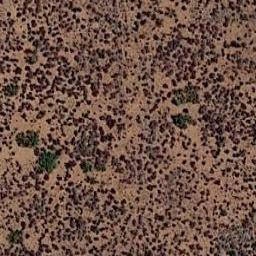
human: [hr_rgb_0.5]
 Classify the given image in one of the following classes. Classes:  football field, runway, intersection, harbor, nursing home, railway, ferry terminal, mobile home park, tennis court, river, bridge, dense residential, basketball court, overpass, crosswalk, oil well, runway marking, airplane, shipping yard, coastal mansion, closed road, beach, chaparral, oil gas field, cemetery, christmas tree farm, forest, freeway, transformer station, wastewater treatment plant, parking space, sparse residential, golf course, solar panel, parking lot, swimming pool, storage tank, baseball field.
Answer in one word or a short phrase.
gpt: chaparral